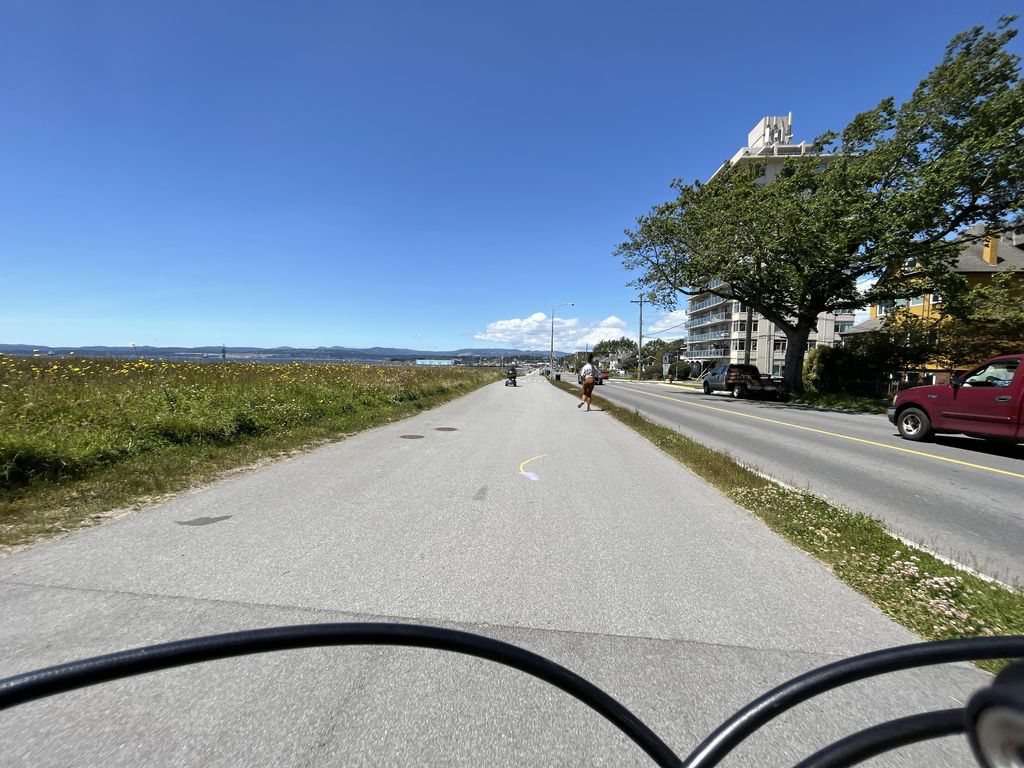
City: victoria